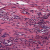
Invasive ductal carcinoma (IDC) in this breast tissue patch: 0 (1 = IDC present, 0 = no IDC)